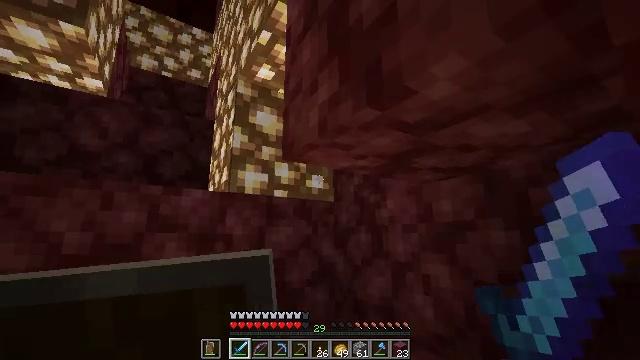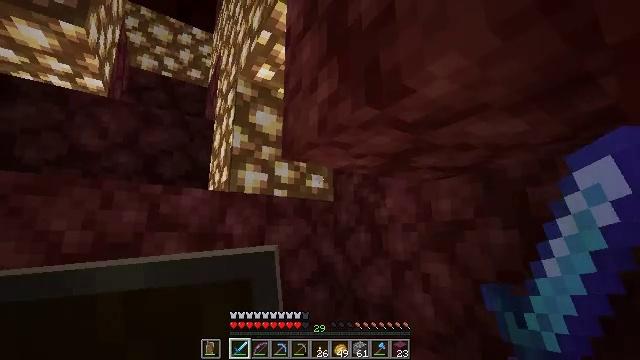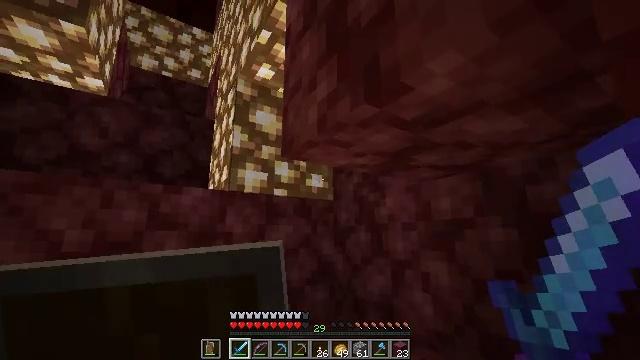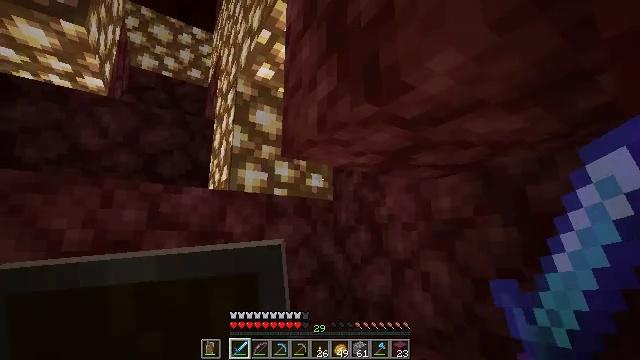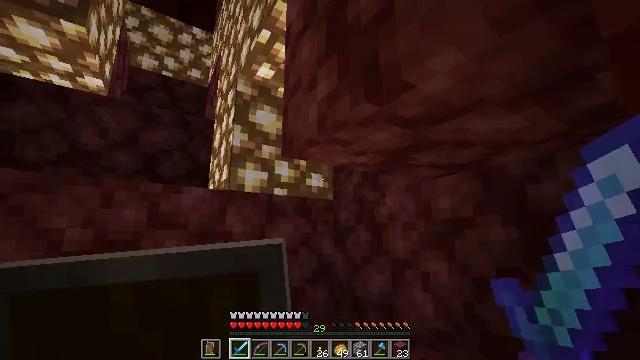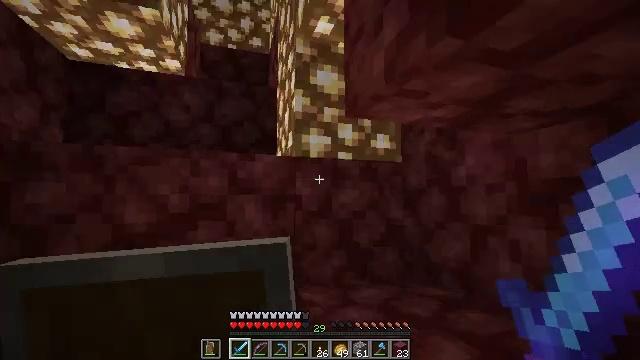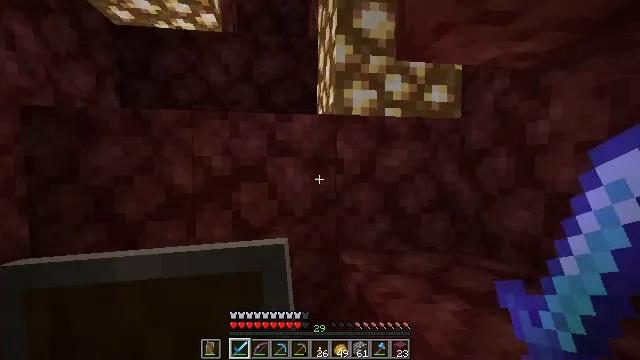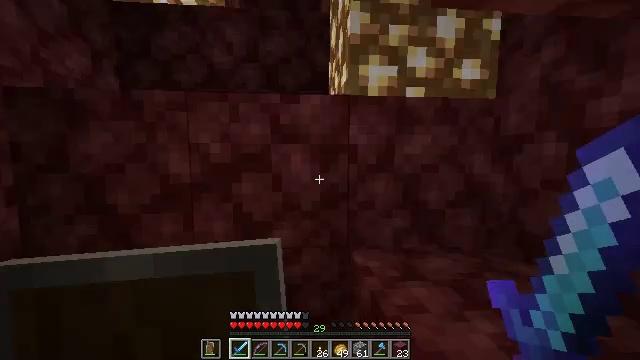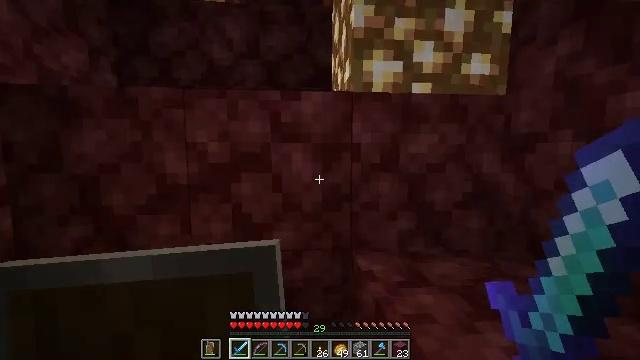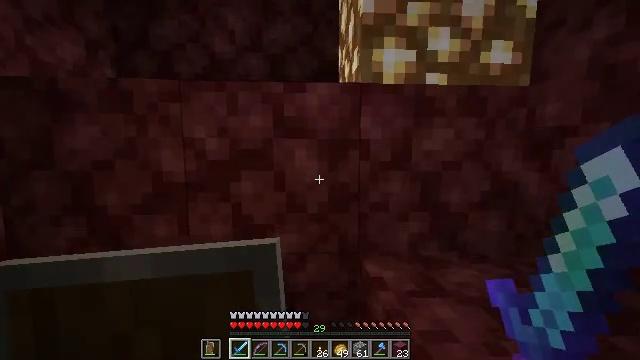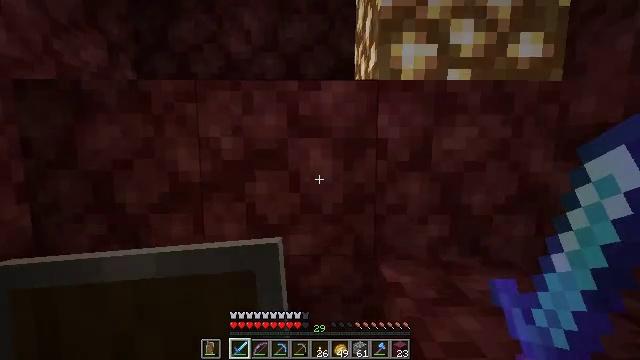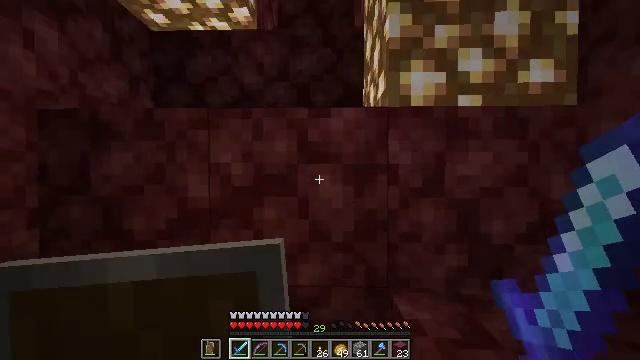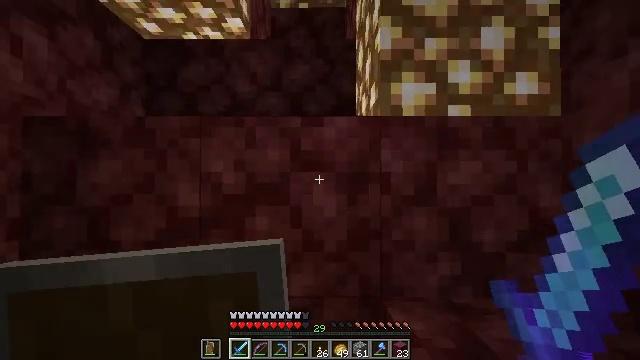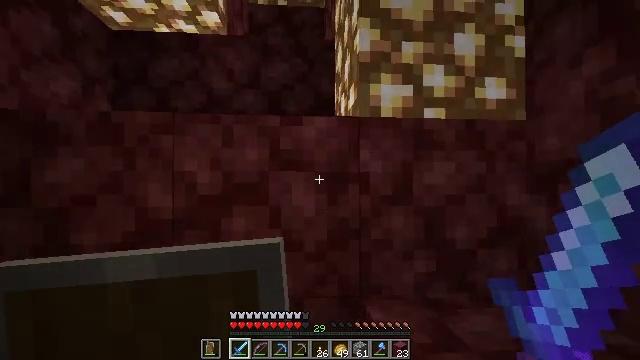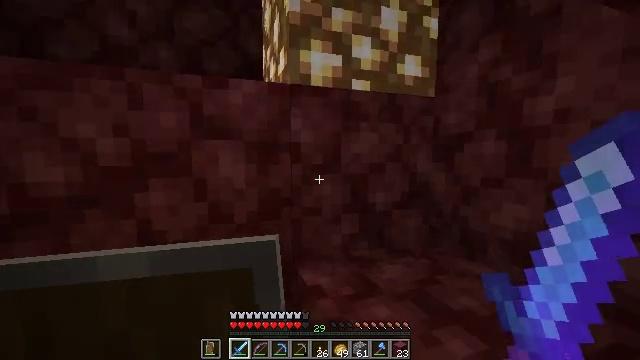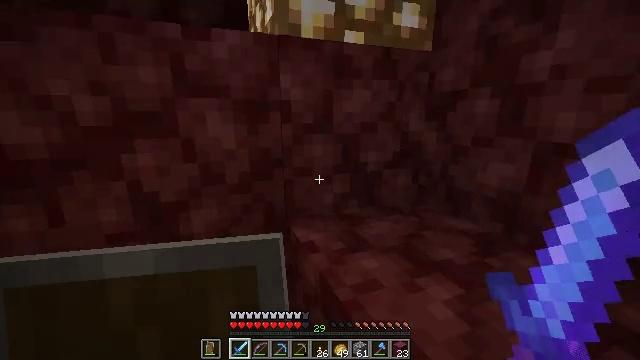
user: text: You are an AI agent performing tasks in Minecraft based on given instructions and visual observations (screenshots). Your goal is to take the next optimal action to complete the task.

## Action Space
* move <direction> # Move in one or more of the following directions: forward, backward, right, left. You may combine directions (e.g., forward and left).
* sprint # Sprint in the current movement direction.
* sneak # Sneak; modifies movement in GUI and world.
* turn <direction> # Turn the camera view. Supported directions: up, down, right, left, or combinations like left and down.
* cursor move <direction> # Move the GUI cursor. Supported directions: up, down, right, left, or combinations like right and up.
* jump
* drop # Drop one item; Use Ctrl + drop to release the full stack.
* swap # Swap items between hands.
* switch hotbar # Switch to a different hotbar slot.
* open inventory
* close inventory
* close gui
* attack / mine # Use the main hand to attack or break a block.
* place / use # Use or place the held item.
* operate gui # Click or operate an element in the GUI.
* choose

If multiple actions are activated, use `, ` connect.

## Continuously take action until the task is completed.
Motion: motion action
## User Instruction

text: Mine the glowstone in the Nether.
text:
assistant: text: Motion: no_op
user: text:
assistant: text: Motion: no_op
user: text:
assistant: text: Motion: no_op
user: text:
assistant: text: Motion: no_op
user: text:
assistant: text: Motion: move forward, turn left and down
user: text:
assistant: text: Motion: move forward, turn left and down
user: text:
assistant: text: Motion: move forward, turn left and down
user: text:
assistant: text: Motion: no_op
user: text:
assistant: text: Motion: turn left
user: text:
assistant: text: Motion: turn left
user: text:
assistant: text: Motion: turn left and up
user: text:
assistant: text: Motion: turn right and up
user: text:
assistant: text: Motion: turn right
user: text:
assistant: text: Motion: turn right and down
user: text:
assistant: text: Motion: turn right and down
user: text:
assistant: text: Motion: turn down
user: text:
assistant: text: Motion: turn down
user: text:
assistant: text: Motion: move forward
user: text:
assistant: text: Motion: move forward, turn right
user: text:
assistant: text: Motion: move forward, turn right and up
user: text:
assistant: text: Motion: move forward, turn right and up, jump
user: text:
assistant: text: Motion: move forward, turn right and up, jump
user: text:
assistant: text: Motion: move forward, turn right and up, jump
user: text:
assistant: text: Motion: move forward and move right, turn up, jump
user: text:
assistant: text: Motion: move forward and move right, turn left, jump
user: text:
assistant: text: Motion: move forward and move right, turn left, jump
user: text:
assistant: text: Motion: move forward and move right, turn left and down
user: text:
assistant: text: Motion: move forward and move right, turn left and down
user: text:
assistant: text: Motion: move right, turn right and down
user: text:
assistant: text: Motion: turn right and up